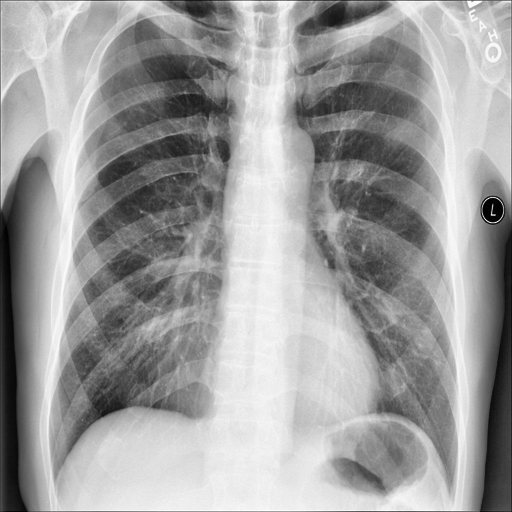
Finding: NORMAL